Question: This is a screen shot of map application of iPhone:

How we can implement shuch page in our application. I am a new on iphone and monotouch and don't know whether this is a component that give the availability o folding or a feature on the MKMapView? Or maybe it is a custom code!
Can any body help me about this?
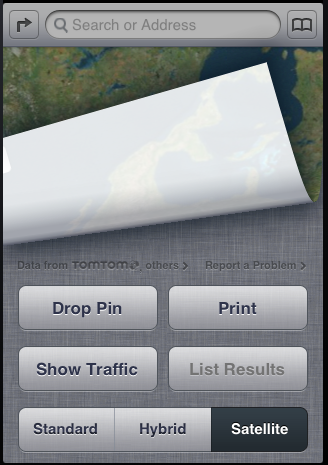
Answer: Use this code snippet and it will do the job.
'''
[UIView transitionWithView:urImage
duration:1.5
options: UIViewAnimationOptionTransitionCurlUp
animations^{
urImage.frame = requiredFrame;
}
completion:^(BOOL finished){
//[urImage removeFromSuperview];
// do something after animation has completed
}
];
'''
You can play around with it and plug it where want.
And her is the link to apple's doc's for the uiview animation:
<URL>
Edit:
here is a set of codes that is going to give you the same effect: just hook up the inactions properly. it only uses couple of buttons to curl up and curl down so you should be able to do it. just create a single view app and place two buttons in the view and hook up the actions to the right button and there you go.:)
code for .h file:
'''
@interface FirstViewController : UIViewController {
IBOutlet UIView *viewSecond;
IBOutlet UIView *viewFirst;
}
- (IBAction)btnSecondView_Clicked:(id)sender;
- (IBAction)btnFirstView_Clicked:(id)sender;
@end
'''
code for .m file:
'''
#import "FirstViewController.h"
@implementation FirstViewController
- (void)viewDidLoad {
[super viewDidLoad];
}
- (void)btnSecondView_Clicked:(id)sender {
[UIView beginAnimations:nil context:nil];
[UIView setAnimationDelegate:self];
[UIView setAnimationDuration:2.0];
[viewSecond setAlpha:0.0];
[viewFirst setAlpha:1.0];
[UIView setAnimationTransition:UIViewAnimationTransitionCurlUp forView:viewSecond cache:YES];
[UIView commitAnimations];
}
- (IBAction)btnFirstView_Clicked:(id)sender {
[UIView beginAnimations:nil context:nil];
[UIView setAnimationDelegate:self];
[UIView setAnimationDuration:2.0];
[viewFirst setAlpha:0.0];
[viewSecond setAlpha:1.0];
[UIView setAnimationTransition:UIViewAnimationTransitionCurlDown forView:viewFirst cache:YES];
[UIView commitAnimations];
}
- (void)didReceiveMemoryWarning {
[super didReceiveMemoryWarning];
}
- (void)dealloc {
[super dealloc];
}
@end
'''
hope this will help you take of business.
happy coding.:)